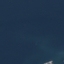
Land use / land cover: SeaLake